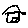
Label: house